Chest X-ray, PA view. Patient: 50 years old, sex F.
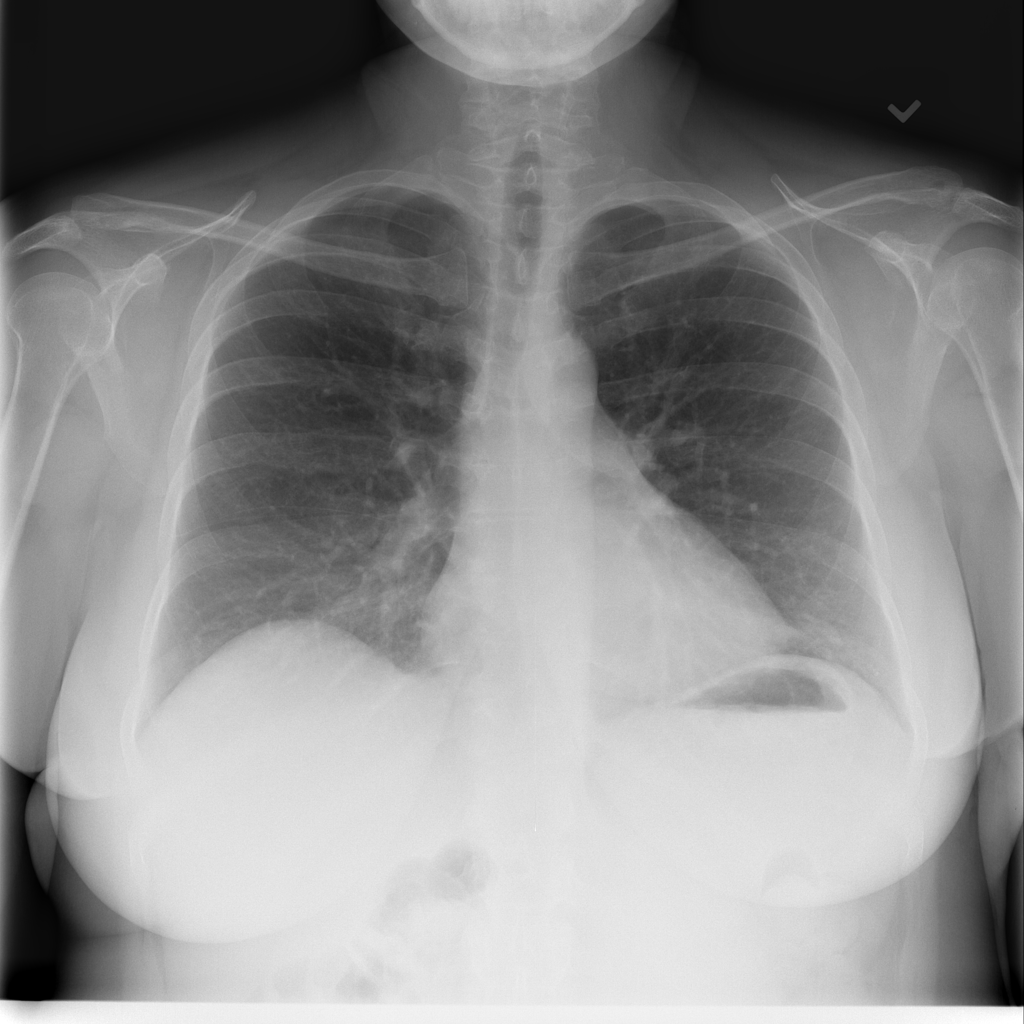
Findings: No Finding